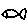
Label: fish